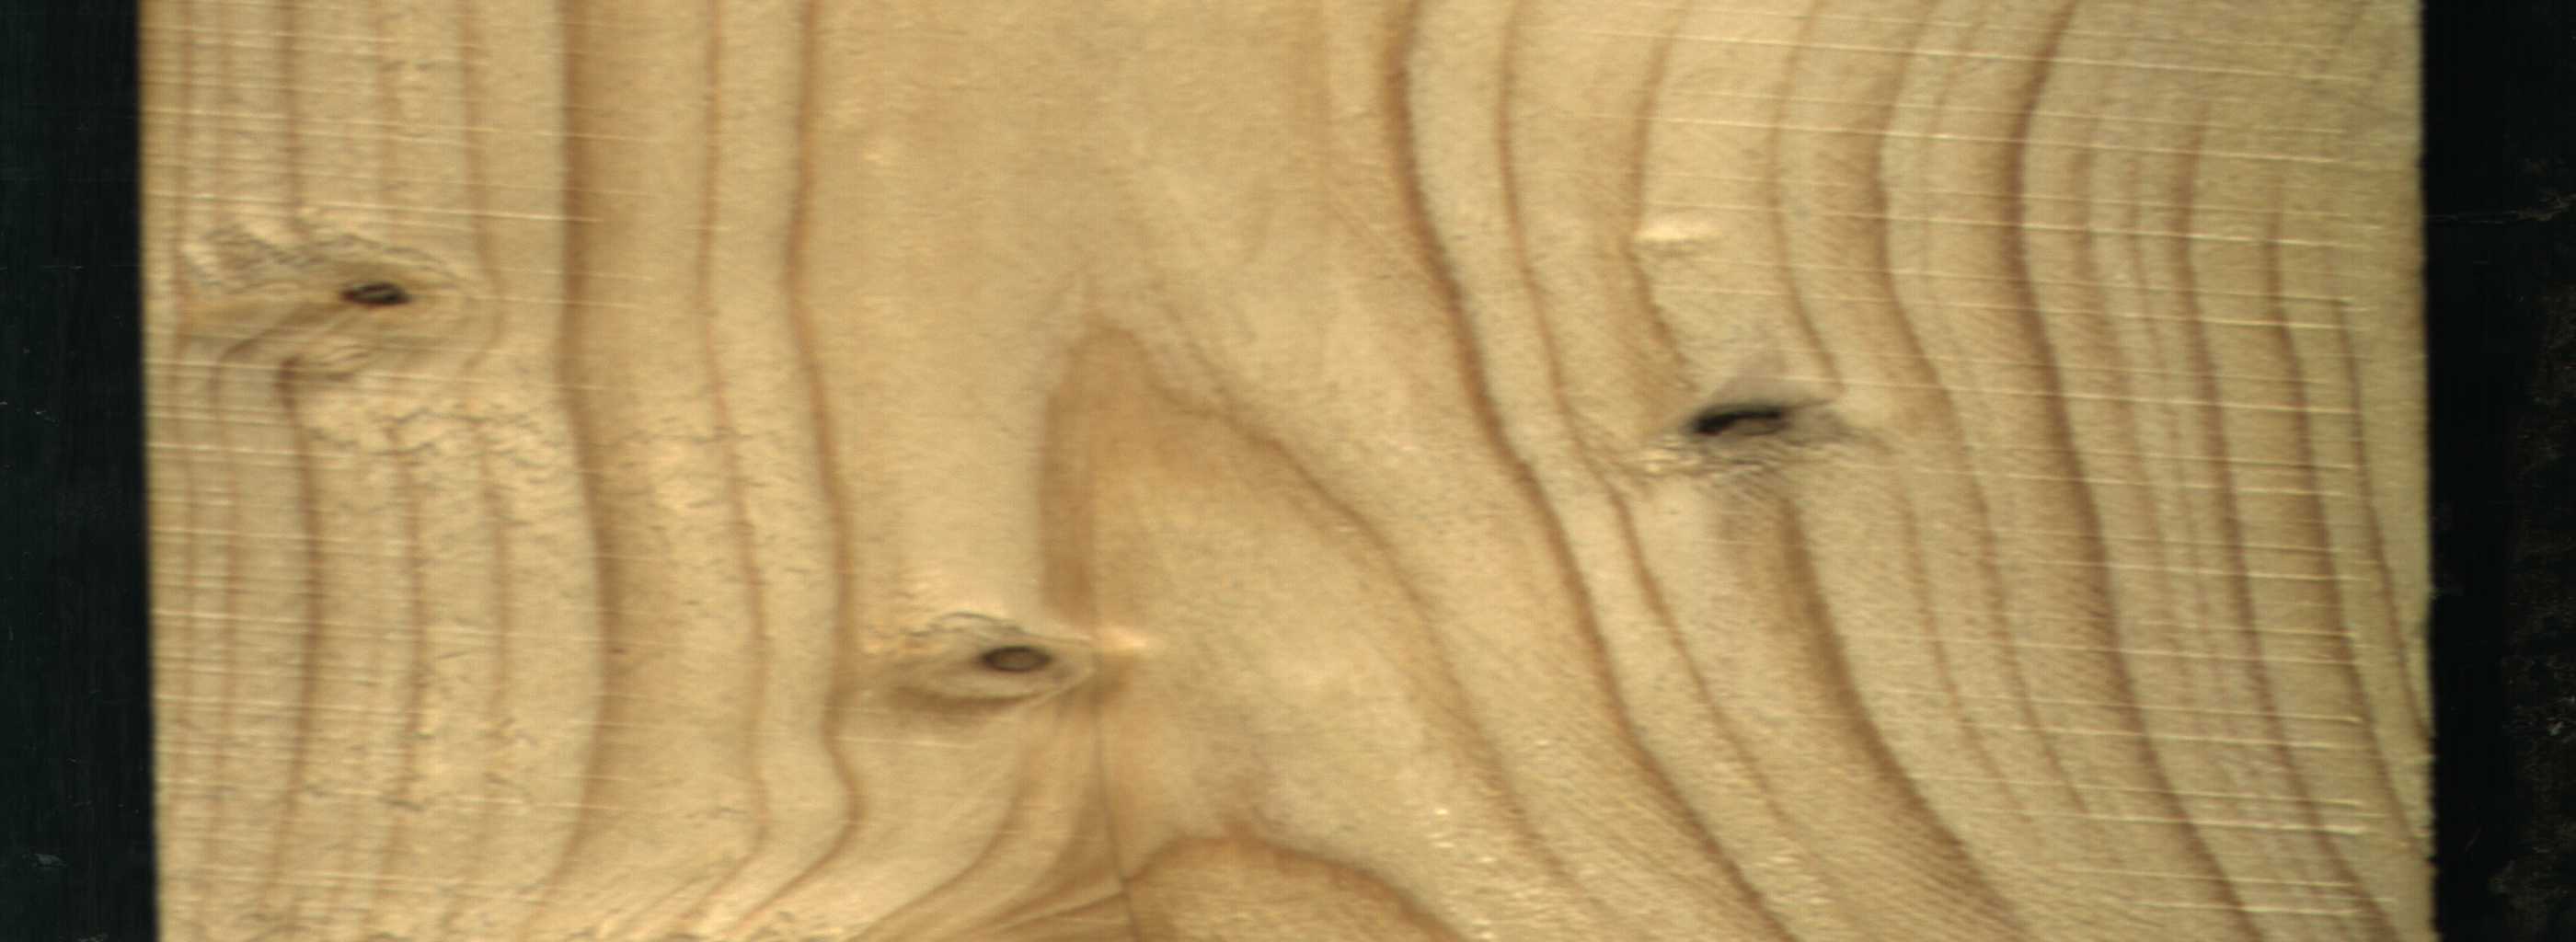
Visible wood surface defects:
Dead_Knot
Dead_Knot
Dead_Knot